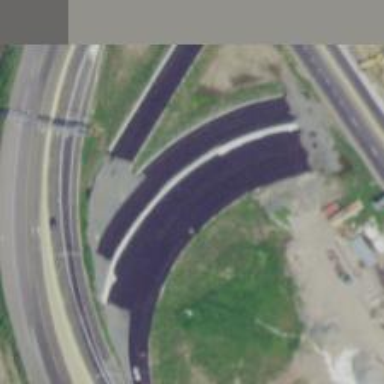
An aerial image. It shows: Asphalt motorway link.